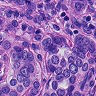
Metastatic tissue present: yes